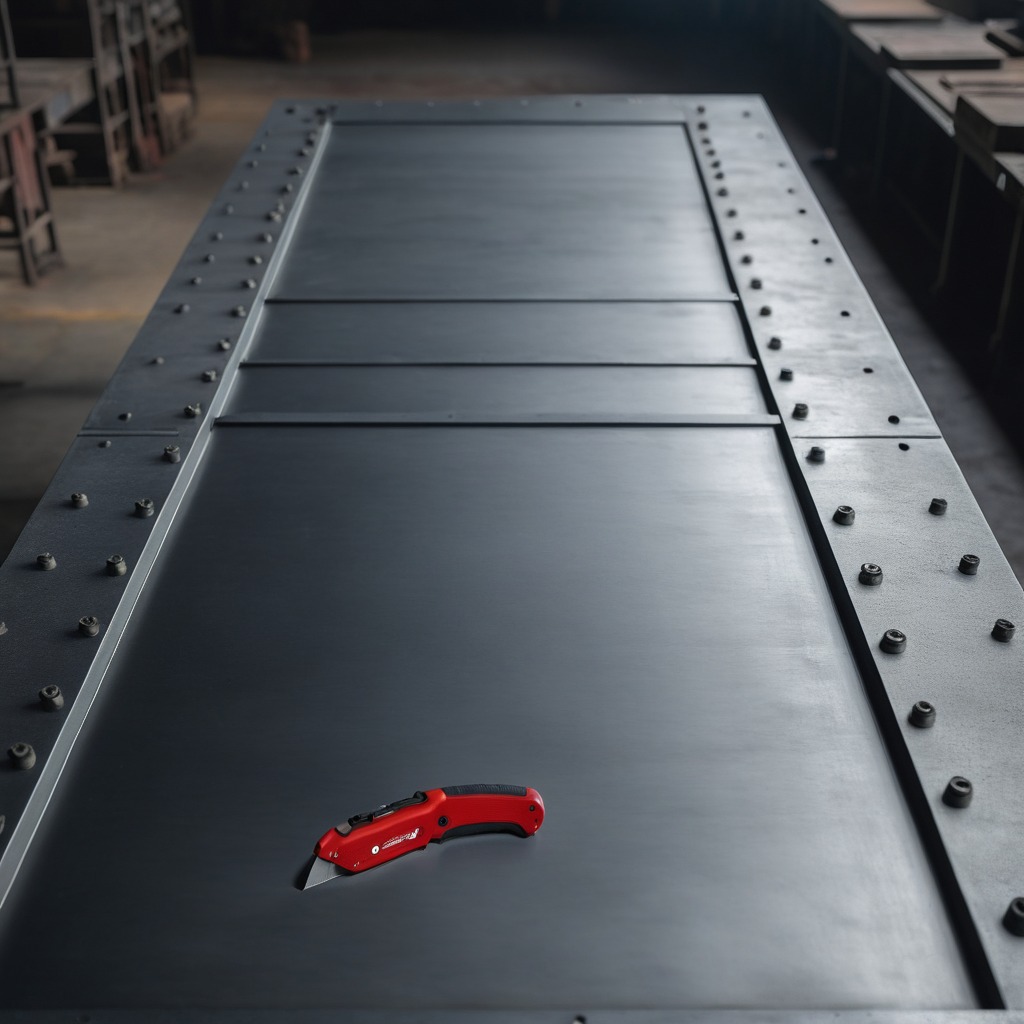
A utility knife is lying on the cold steel table in a mining workshop.